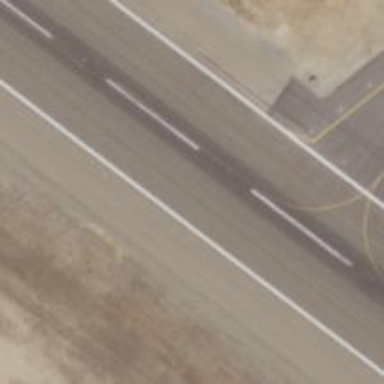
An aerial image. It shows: View of runway in airport.